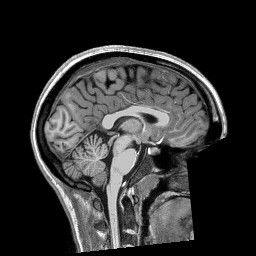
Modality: T1w
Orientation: sagittal